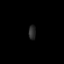
Tissue: prostate
Cell type: Epithelial cells
Senescence score: 0.7137
Nuclear area (px): 101
Mean DAPI intensity: 42.099